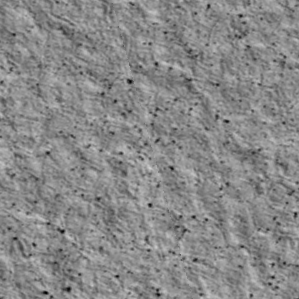
Label: non_frost